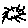
Label: sun